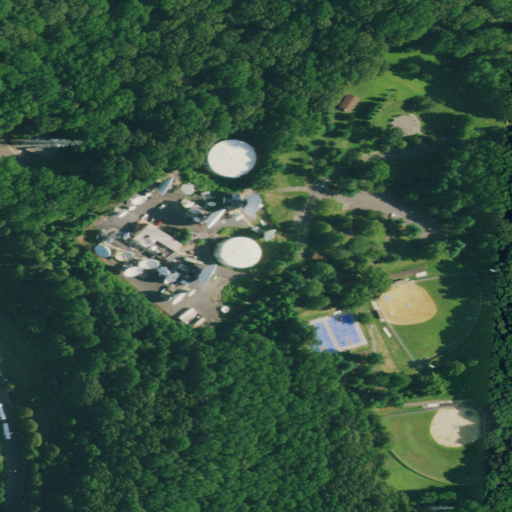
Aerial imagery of mountain in New Jersey named Telegraph Hill containing deciduous forest, open development, low intensity development, medium intensity development, high intensity development, and woody wetlands